Question: Below is the image of my code please have a look on it.
I am trying to retrieve data from excel sheet and storing it into database table through SQL bulkcopy.
Error:
The date format is '05-01-2019'; it is inserted as '2019-05-01' (database) incorrectly - correct date is '2019-01-05'.
When date is greater than 12 it stores in correct format.
'''
2019-12-25 (database) correct
Excel : 25-12-2019
'''

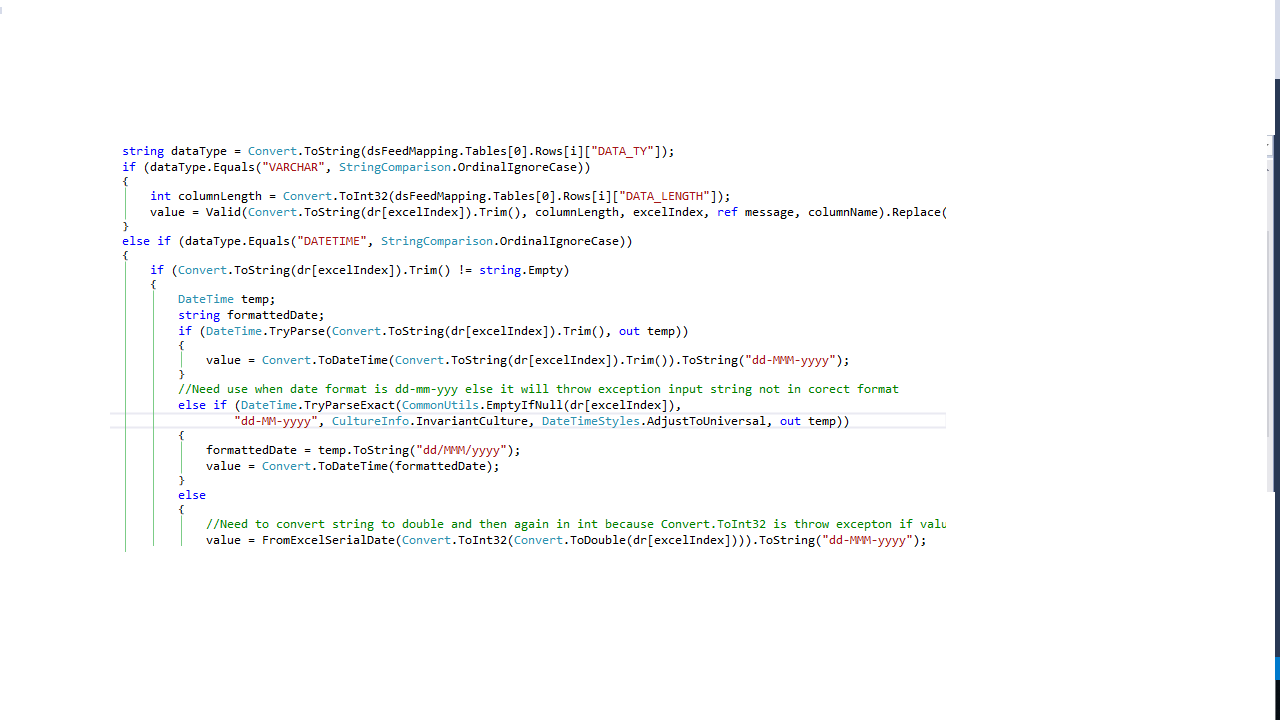
Answer: convert your string to a date first with
'''
DateTime.ParseExact("25-12-1986", "dd-MM-yyyy", NULL)
'''
then format it into your date
you can also consider TryParseExact to check for wrong format
your problem is that 05-01-2019 tends to mean 'May 1st 2019' in US style date formats, therefore you need to be very careful with formats. The policy of automatically making 25-12-1966 into 25th December (which is all it could be interpreted as) is not as helpful as it seems.